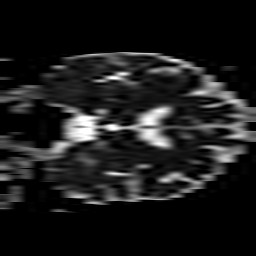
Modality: ADC
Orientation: coronal
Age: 67
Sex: male
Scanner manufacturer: philips
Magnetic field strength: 3 T
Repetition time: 4.283 s
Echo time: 0.07429 s